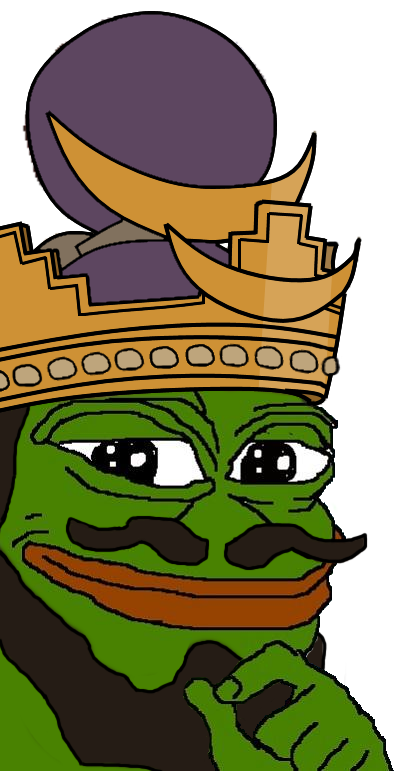
Label: 5_Pepe